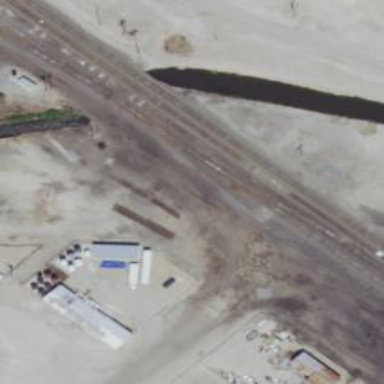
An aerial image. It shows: Railway siding with rails.